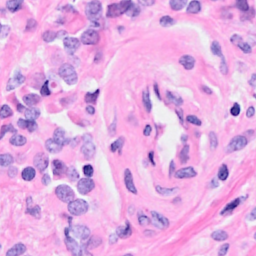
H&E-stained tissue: Breast